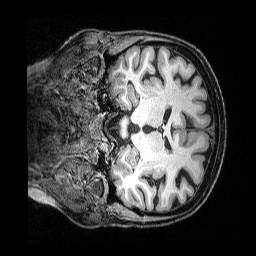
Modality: T1w
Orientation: coronal
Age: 74
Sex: female
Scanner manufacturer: siemens
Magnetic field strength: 3 T
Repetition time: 2.5 s
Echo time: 0.00369 s